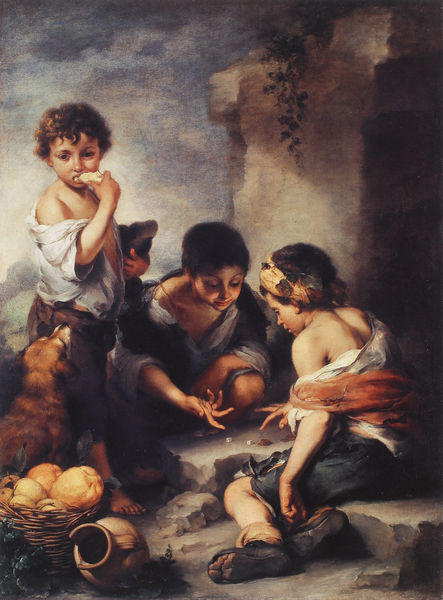
Titel: Buben beim Würfelspiel
Künstler: Bartolomé Esteban Murillo
Institution: München, Alte Pinakothek
Schlagwörter: blau, dunkel, fuß, gemälde, himmel, sitzen, weiss, ölbild, hund, obst, rot, tier, tuch, alt, wand, arm, stein, stirnband, öl, natur, land, realismus, sitzend, stehend, kind, pflanze, traurig, kinder, frucht, früchte, gemüse, krug, kürbis, ranken, stilleben, vase, orangen, spanien, schuhe, jungen, knaben, farben, mauer, romantik, ölgemälde, treppe, essen, spielen, korb, brot, stufe, stufen, konzentriert, sandalen, junge, ölfarbe, spiel, ruine, antike, jugend, hocken, ruinen, schuh, ranke, würfel, efeu, hamd, bettler, melonen, zitrone, zitronen, zerbrochen, zitrusfrüchte, betteln, scherben, würfeln, murillo, caravaggio, zerschlissen, betteljunge, morillo, koinder, melonon, kintd